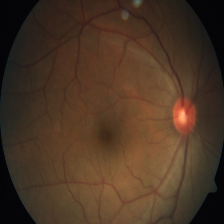
Diabetic retinopathy grade: Severe